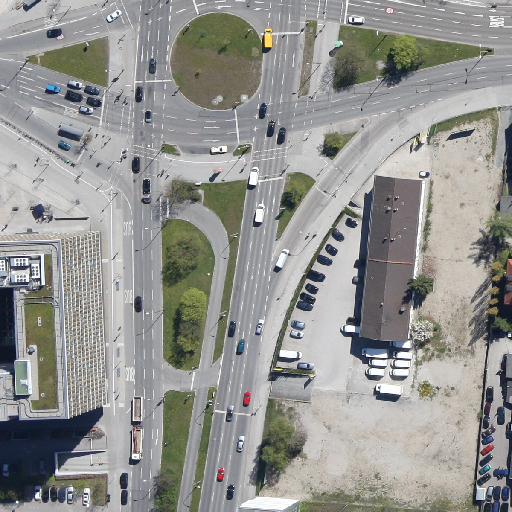
Referring expression: truck in the parking area